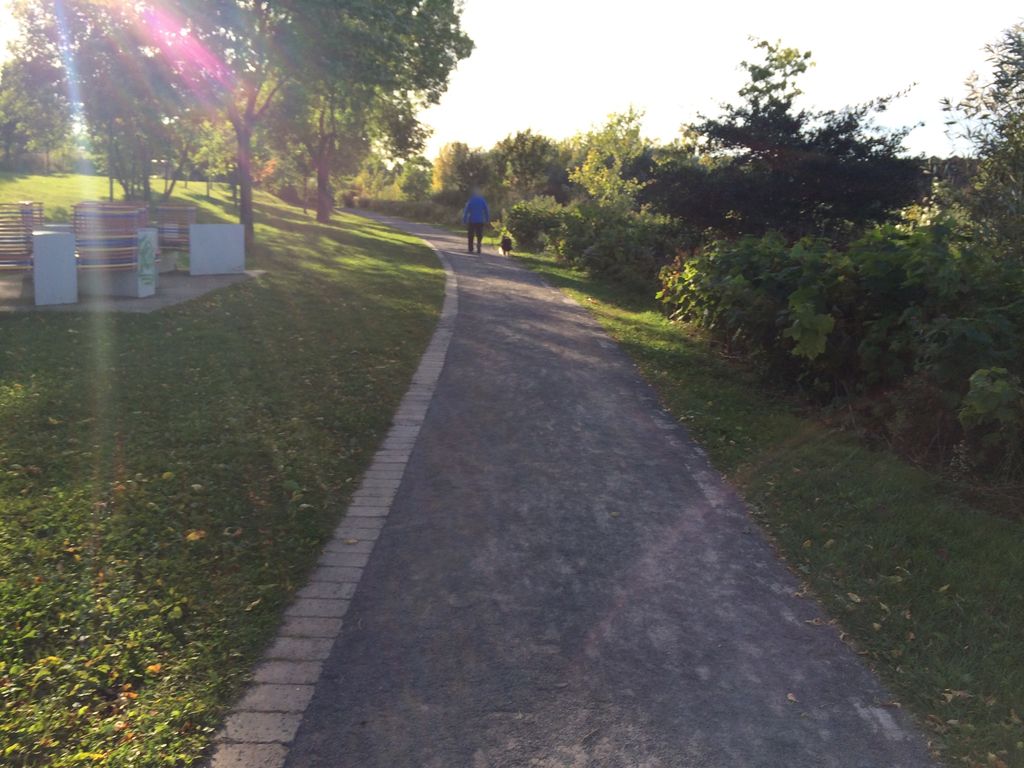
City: quebec_city